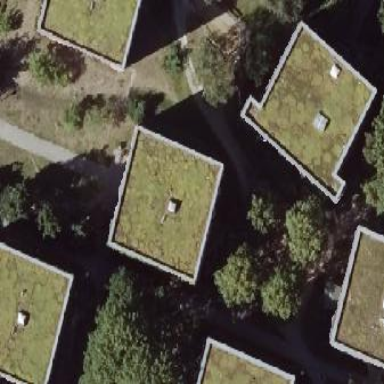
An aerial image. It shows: Apartment building with flat roof.